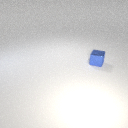
small blue metal cube